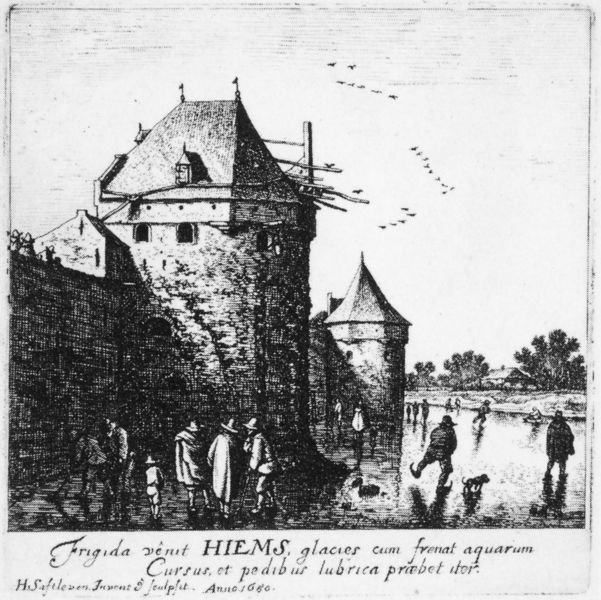
Titel: Die Vier Jahreszeiten (4teilig)
Künstler: Herman Saftleven
Schlagwörter: mann, vogel, weiß, bäume, fluss, menschen, see, stadt, fenster, hut, kreide, skizze, straße, zeichnung, dach, eis, hund, schloss, bild, vögel, mantel, turm, schrift, mauer, winter, französisch, tor, burg, türme, druck, schwarz-weiss, stich, mittelalter, stadtmauer, schwaz, latein, schlittschuh, schlittschuhe, eislaufen, hiems, frigida